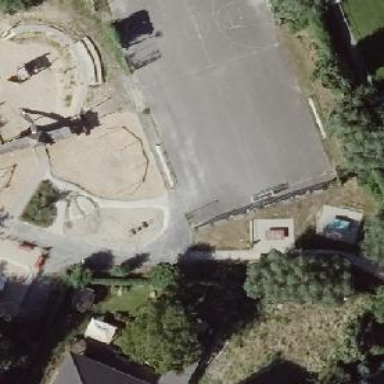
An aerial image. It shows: Asphalt pitch used for basketball and soccer.